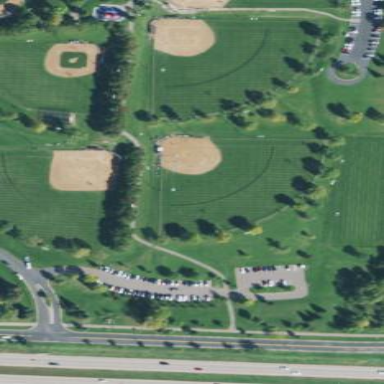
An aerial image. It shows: Baseball pitch for leisure land activities.